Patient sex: F
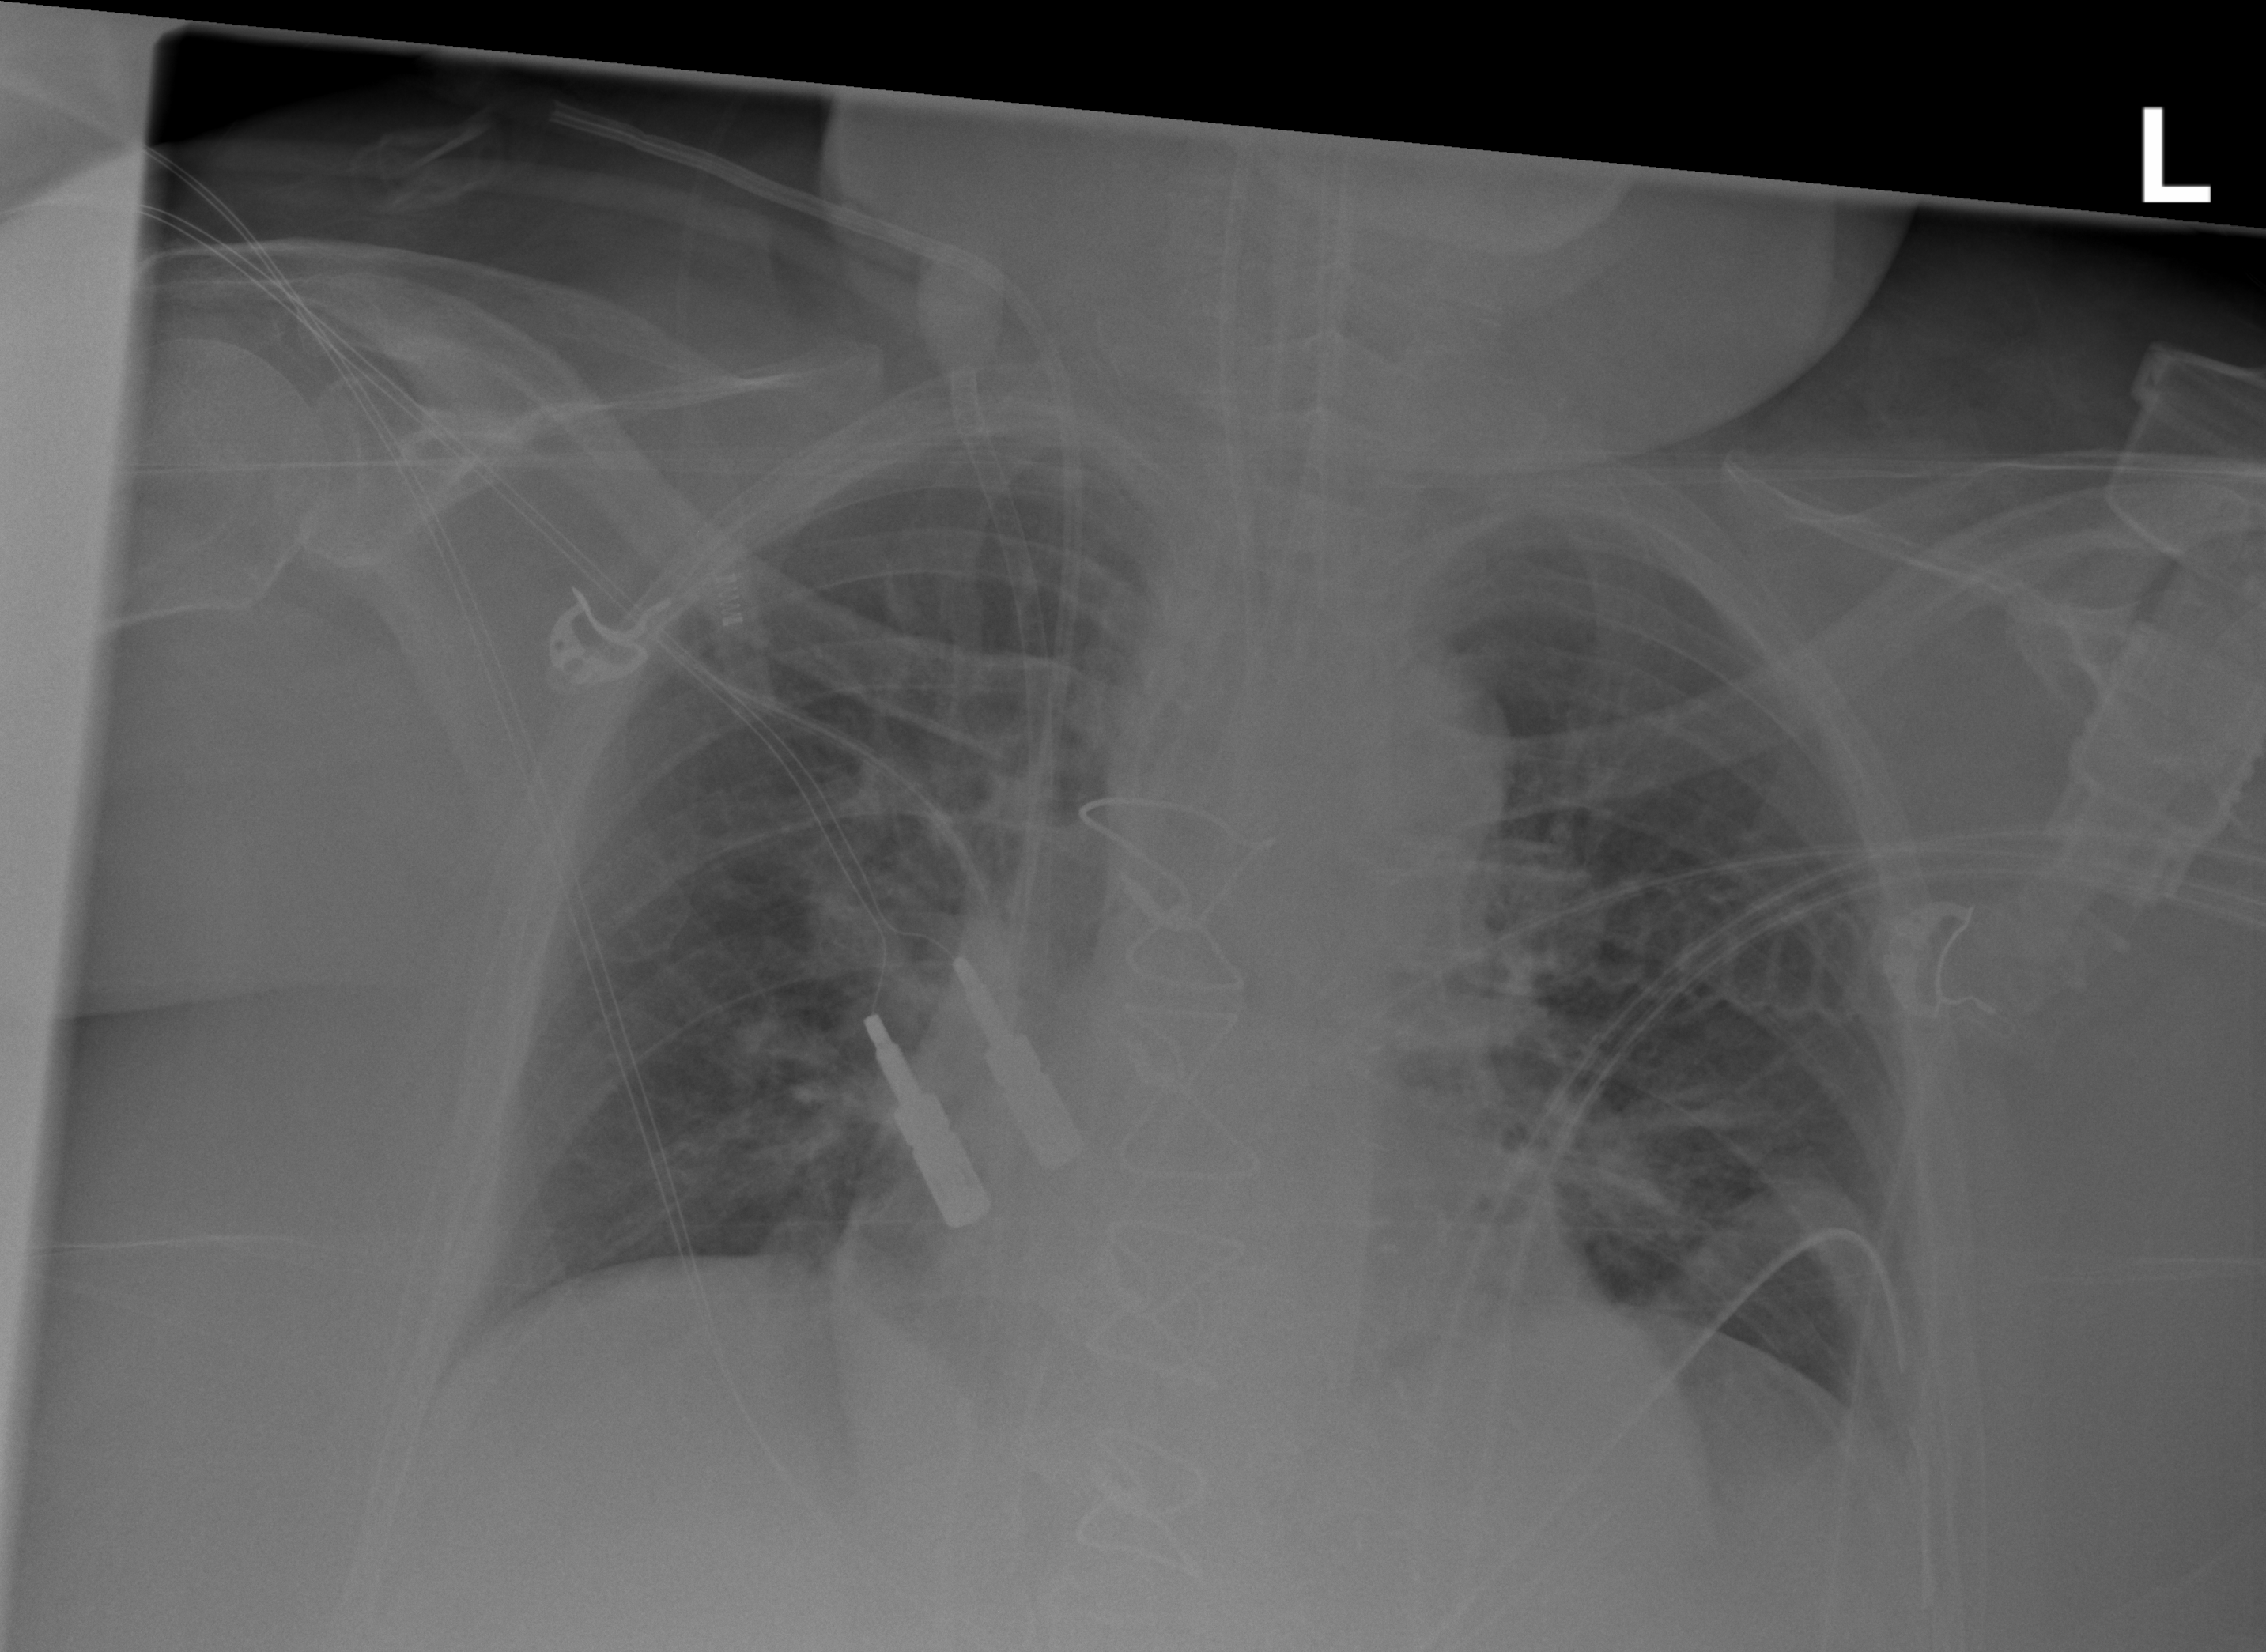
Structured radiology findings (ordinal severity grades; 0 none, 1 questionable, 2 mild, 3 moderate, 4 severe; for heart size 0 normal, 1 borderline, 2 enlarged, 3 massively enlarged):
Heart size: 2
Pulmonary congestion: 2
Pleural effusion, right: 0
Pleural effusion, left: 0
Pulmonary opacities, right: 1
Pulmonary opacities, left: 1
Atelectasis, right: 2
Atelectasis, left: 2